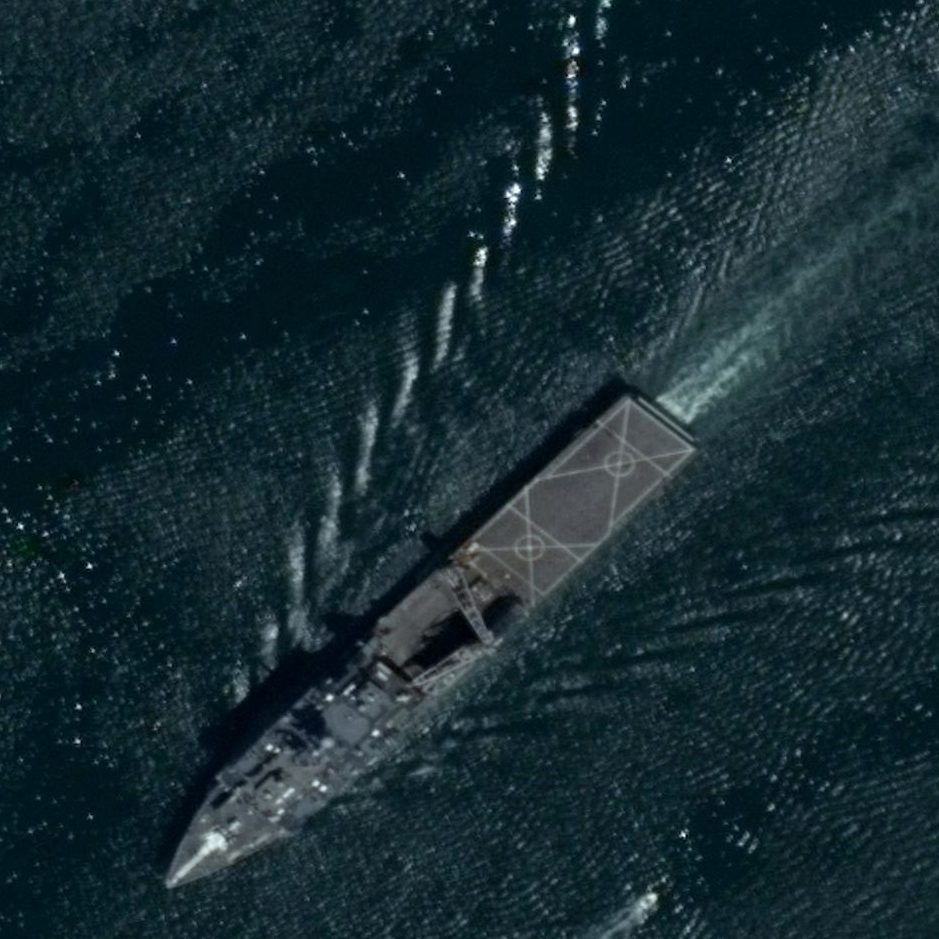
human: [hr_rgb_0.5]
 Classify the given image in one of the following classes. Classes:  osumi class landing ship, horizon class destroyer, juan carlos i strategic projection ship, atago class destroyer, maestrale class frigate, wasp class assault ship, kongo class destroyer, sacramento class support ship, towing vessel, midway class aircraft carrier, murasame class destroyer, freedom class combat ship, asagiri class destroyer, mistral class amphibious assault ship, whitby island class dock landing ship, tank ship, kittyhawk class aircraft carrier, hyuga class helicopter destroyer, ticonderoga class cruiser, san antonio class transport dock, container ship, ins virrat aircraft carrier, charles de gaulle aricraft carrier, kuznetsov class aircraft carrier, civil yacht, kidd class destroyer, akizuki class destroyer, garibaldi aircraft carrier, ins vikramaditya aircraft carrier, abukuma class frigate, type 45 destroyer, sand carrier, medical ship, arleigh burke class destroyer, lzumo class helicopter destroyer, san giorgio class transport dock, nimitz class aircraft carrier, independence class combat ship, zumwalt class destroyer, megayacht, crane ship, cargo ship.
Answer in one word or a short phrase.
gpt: Whitby Island class dock landing ship